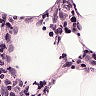
Metastatic tissue present: no